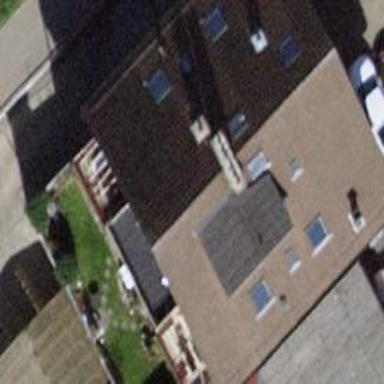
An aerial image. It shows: Apartments building with gabled roof. The roof has pitched shape.